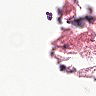
Metastatic tissue present: no